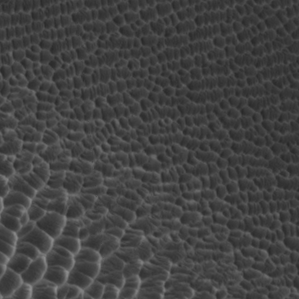
Label: non_frost